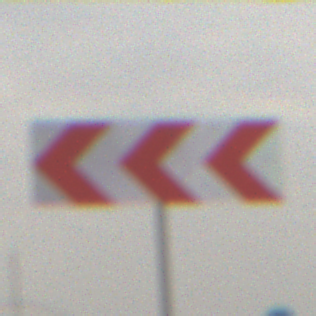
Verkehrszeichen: RichtungstafelnInKurvenGrossRechts
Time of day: MorningAfternoon
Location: Outdoor (Suburban)
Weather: Overcast
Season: NotSpecified
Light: Natural